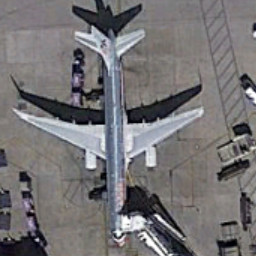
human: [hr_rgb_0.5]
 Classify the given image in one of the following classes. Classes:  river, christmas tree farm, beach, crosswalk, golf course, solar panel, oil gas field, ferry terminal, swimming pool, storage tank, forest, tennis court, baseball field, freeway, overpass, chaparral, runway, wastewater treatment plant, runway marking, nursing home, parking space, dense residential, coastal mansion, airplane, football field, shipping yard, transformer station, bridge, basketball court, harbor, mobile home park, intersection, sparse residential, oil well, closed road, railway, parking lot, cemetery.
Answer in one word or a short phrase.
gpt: airplane